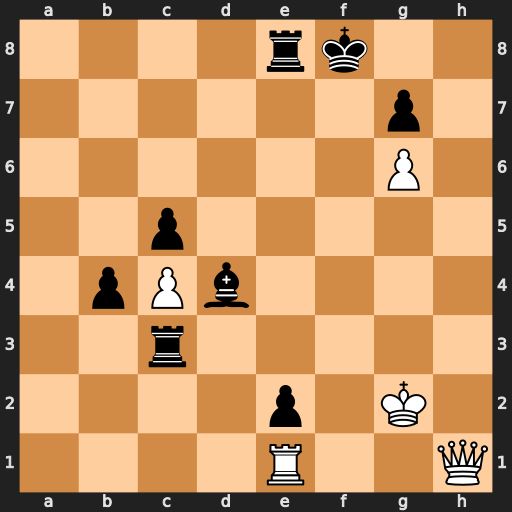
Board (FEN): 4rk2/6p1/6P1/2p5/1pPb4/2r5/4p1K1/4R2Q
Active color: w
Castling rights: -
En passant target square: -
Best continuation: Qh8+ Ke7 Rxe2+ Re3 Rxe3+ Bxe3 Qxg7+